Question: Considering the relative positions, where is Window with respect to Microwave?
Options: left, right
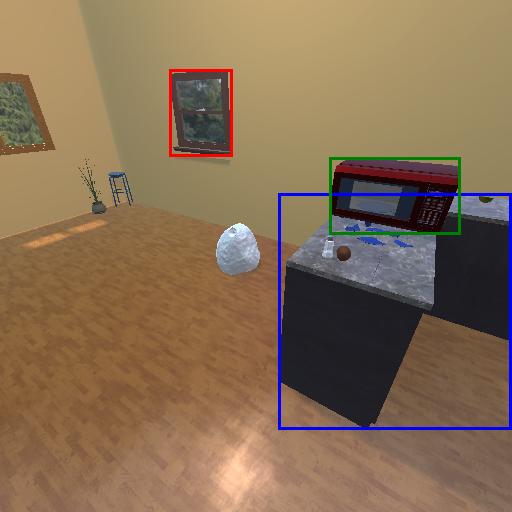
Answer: left